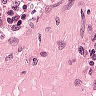
Metastatic tissue present: no